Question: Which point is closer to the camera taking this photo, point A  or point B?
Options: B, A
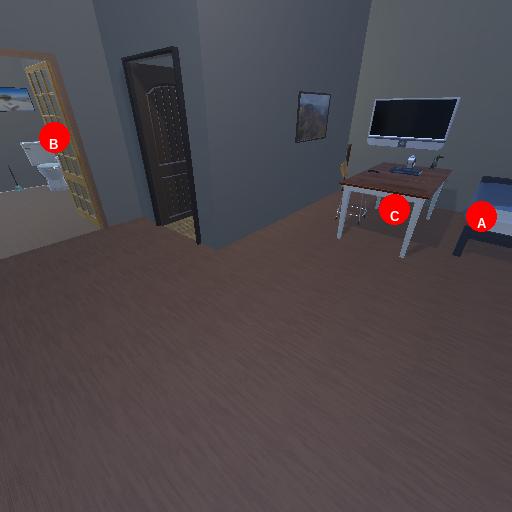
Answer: B